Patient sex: F
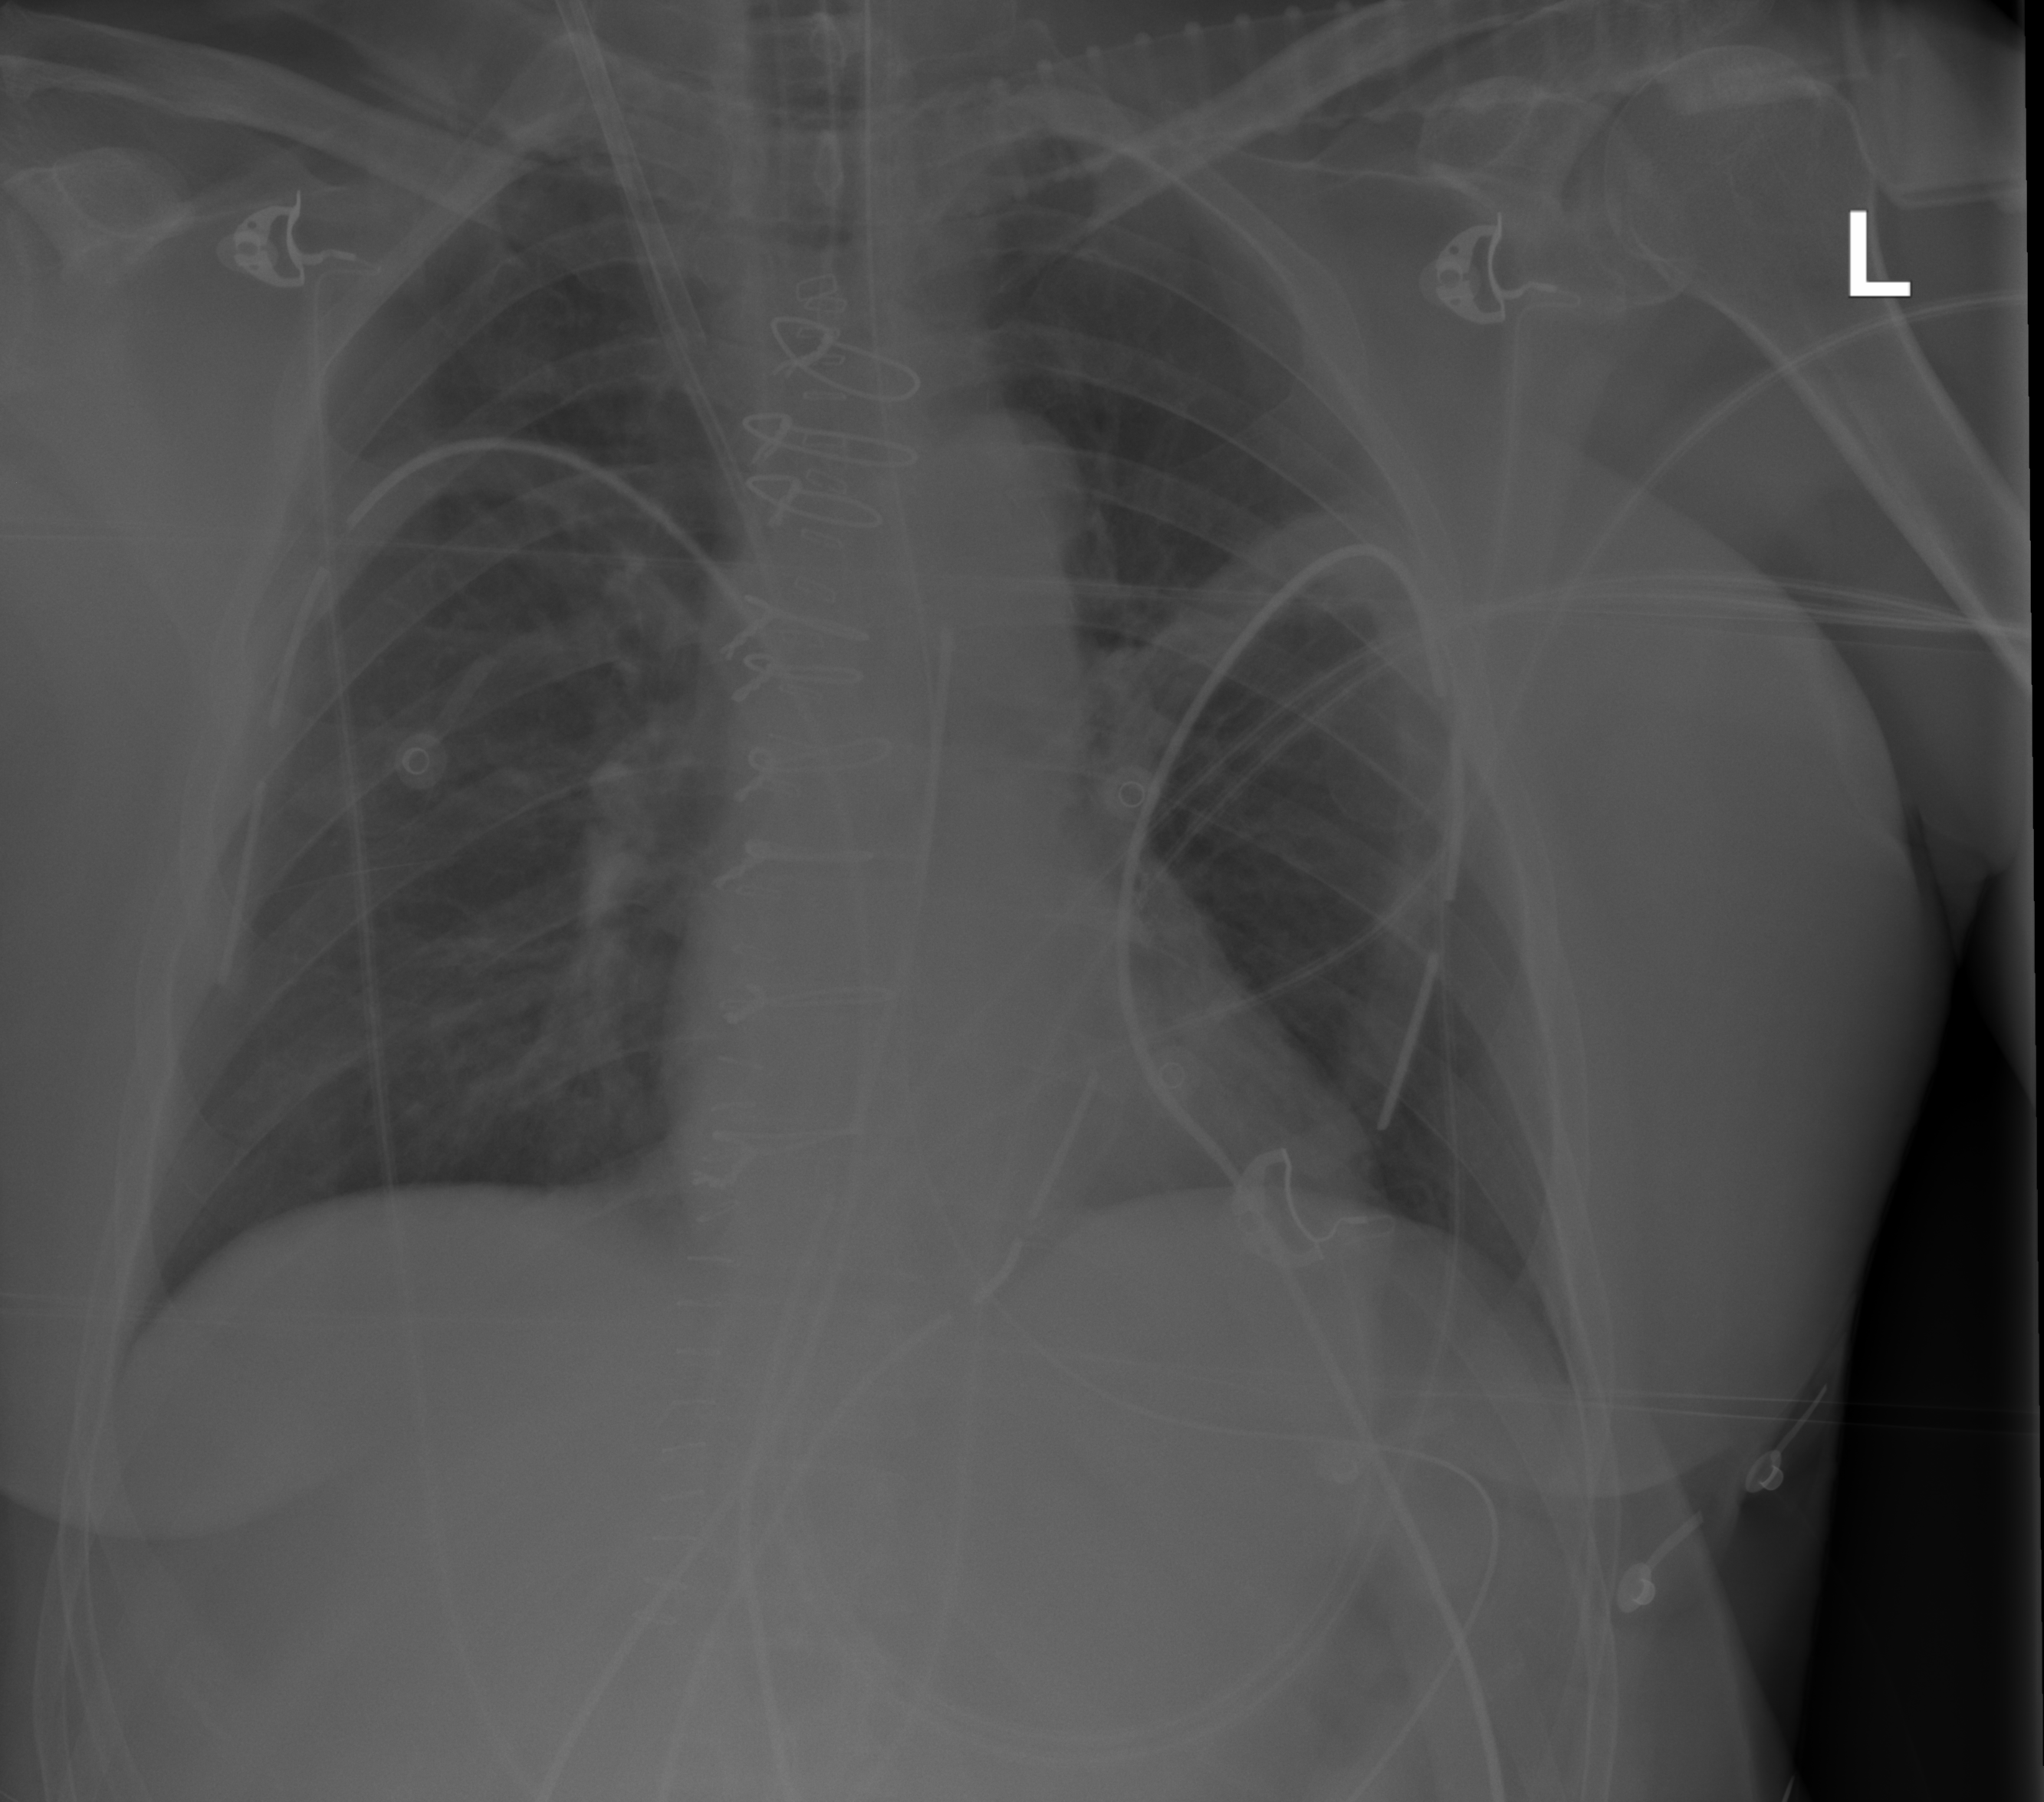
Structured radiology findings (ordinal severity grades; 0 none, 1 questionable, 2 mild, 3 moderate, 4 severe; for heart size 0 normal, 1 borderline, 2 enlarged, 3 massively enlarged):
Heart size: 0
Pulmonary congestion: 0
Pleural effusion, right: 0
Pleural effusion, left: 0
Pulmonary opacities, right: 0
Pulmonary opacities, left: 0
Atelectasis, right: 1
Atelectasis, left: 2